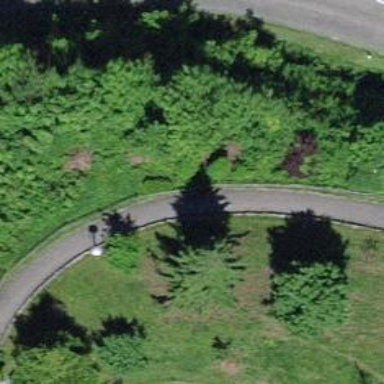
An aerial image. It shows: Paved path.